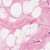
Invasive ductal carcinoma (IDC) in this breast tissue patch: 0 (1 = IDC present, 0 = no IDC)